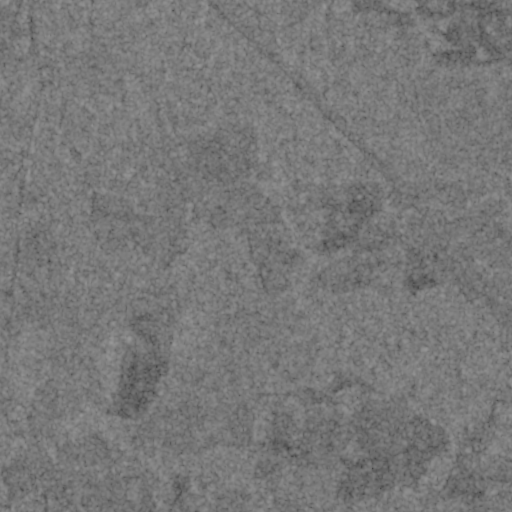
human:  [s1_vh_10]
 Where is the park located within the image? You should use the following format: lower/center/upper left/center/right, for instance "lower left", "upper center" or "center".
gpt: The park is located in the upper left of the image.
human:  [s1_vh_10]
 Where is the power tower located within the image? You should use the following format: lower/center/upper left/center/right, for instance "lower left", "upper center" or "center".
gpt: There is no power tower in the image.

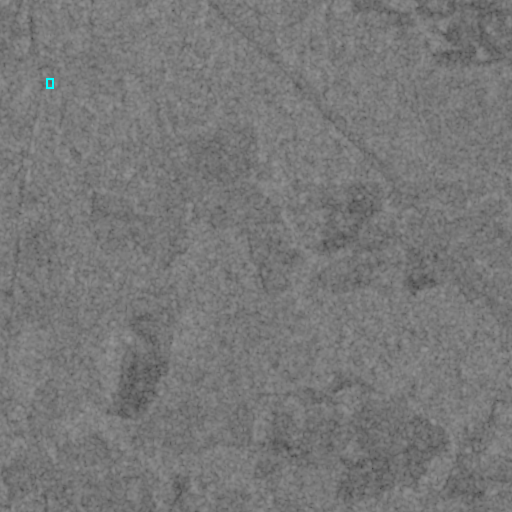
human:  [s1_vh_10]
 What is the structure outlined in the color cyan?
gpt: The structure outlined in cyan is a park.
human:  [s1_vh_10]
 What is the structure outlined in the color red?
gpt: There is no red outline.